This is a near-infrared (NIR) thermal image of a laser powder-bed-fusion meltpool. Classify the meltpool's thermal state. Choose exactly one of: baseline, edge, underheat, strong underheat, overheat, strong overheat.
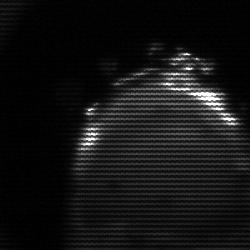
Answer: edge